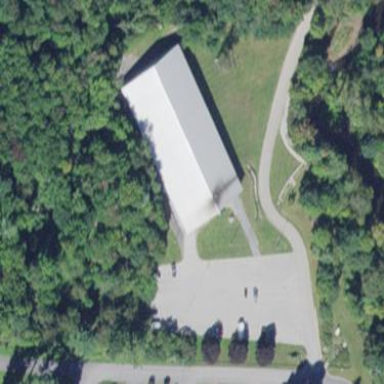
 and indoor skate park depending on the season."